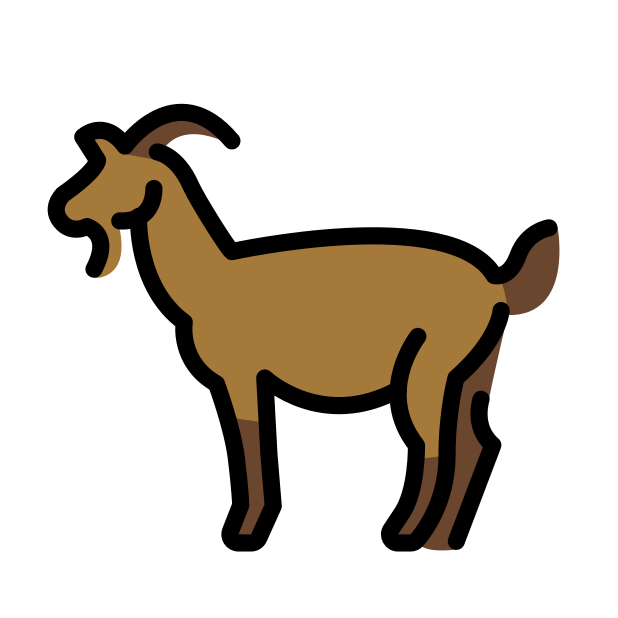
goat